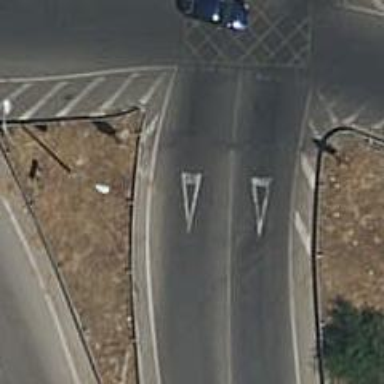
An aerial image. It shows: Road with "give way" sign.